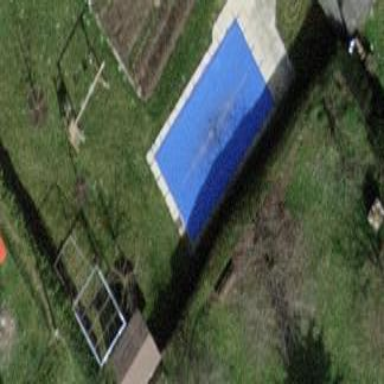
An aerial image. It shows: Swimming pool located in leisure land.